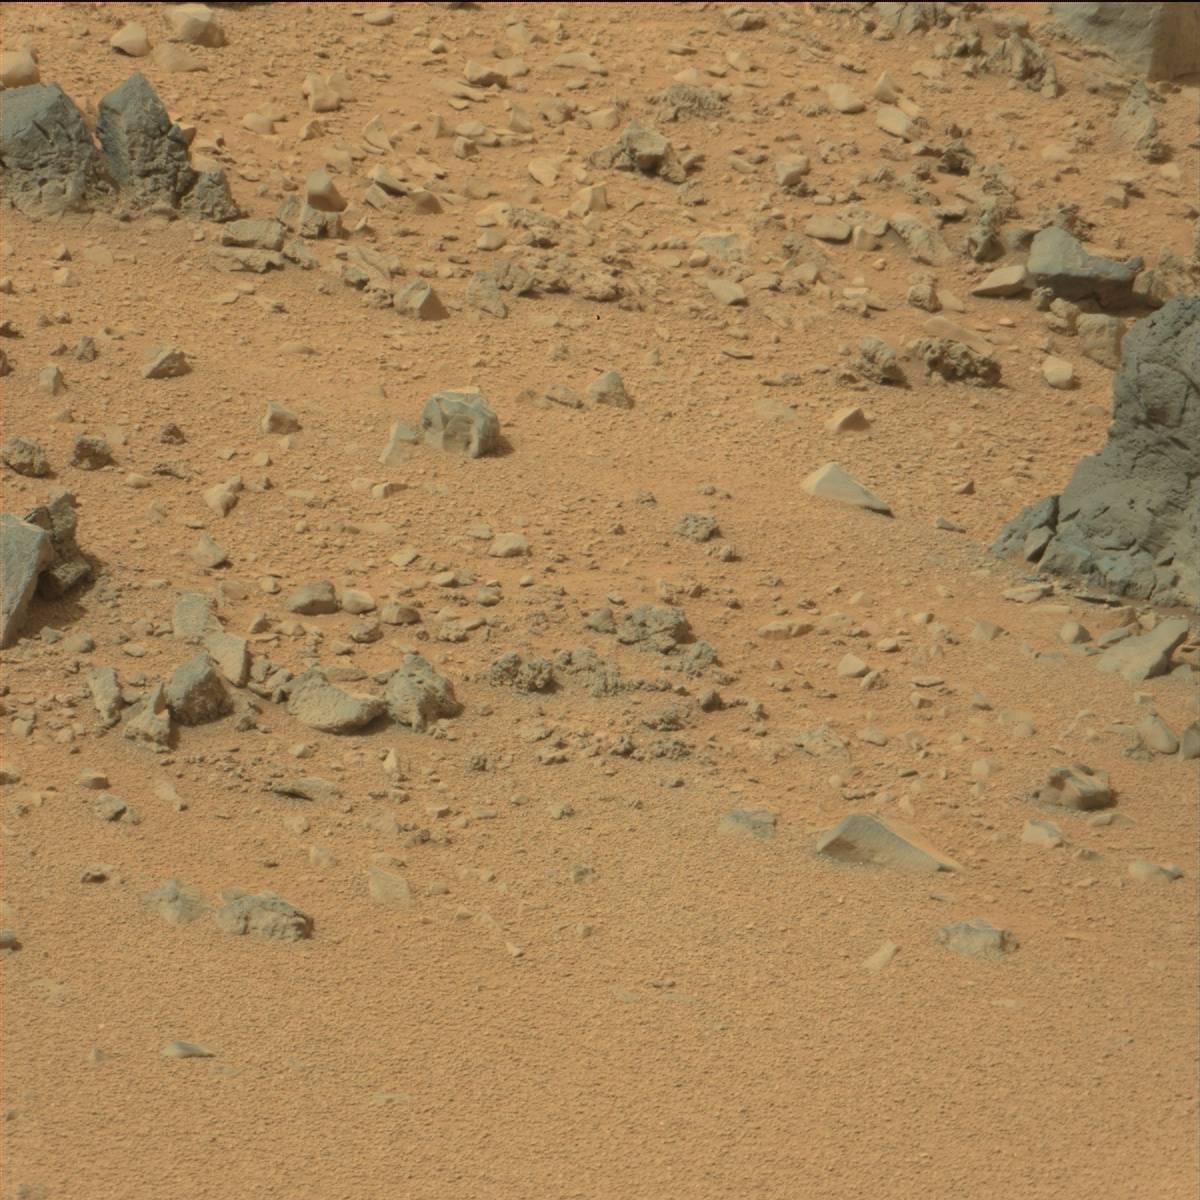
Terrain classes present: Bedrock, Rock, Sand / Soil